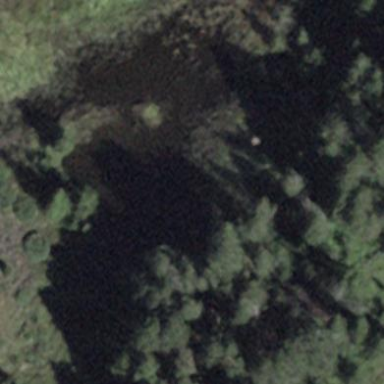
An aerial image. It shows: Peaceful pond surrounded by nature.